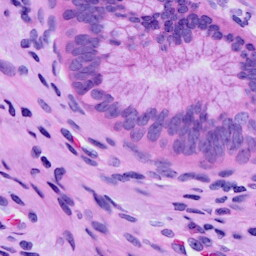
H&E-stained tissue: Cervix